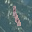
Label: 1